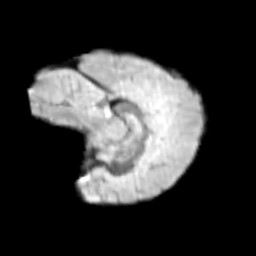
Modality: T2w
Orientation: sagittal
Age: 10
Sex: female
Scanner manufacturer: siemens
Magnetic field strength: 3 T
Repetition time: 3.8 s
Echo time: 0.07 s